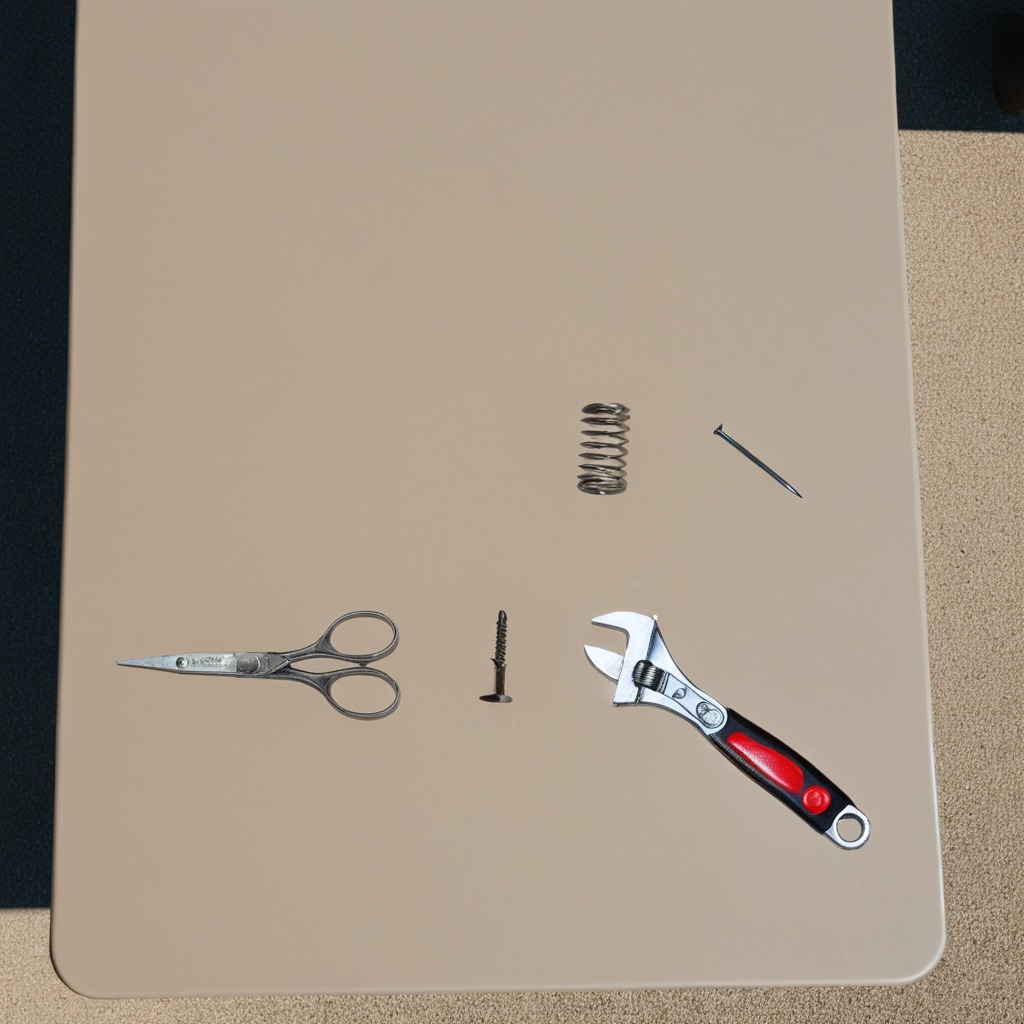
A metal machine screw, an iron nail, a coiled metal spring, a pair of scissors, and a wrench are lying on the table.